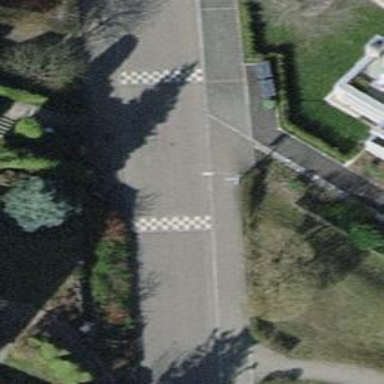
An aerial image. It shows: Table-style traffic calming feature.